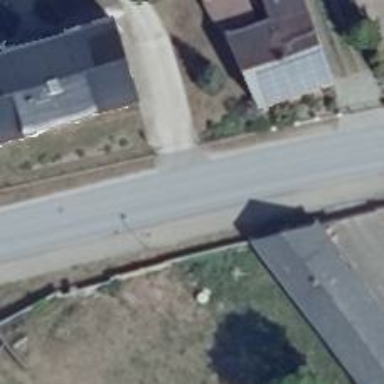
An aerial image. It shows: Residential road with asphalt surface. Sidewalk is present on the left side.